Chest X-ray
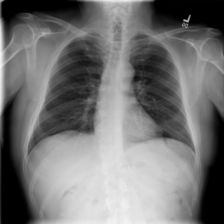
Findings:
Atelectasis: negative
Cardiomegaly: negative
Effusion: negative
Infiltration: negative
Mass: negative
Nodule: negative
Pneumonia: negative
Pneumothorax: negative
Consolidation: negative
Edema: negative
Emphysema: negative
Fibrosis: negative
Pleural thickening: negative
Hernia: negative